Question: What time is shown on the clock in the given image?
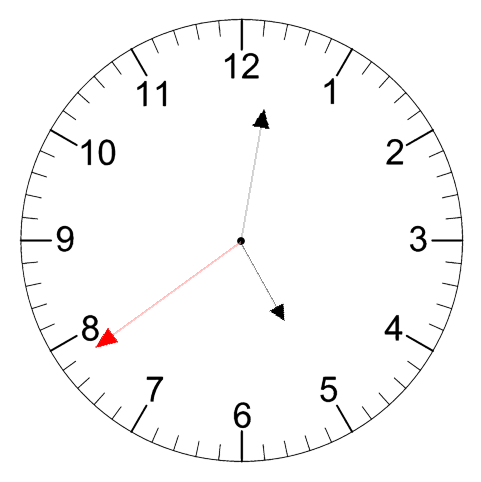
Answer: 05:01:39